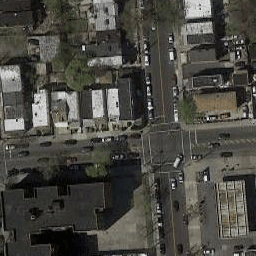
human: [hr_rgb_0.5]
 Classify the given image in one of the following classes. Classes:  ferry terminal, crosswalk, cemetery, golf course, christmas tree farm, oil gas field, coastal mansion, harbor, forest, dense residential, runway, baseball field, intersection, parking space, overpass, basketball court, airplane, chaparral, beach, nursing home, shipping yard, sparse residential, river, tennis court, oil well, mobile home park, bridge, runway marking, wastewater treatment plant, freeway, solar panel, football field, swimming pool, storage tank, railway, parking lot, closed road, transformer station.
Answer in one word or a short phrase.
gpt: intersection